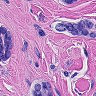
Metastatic tissue present: yes